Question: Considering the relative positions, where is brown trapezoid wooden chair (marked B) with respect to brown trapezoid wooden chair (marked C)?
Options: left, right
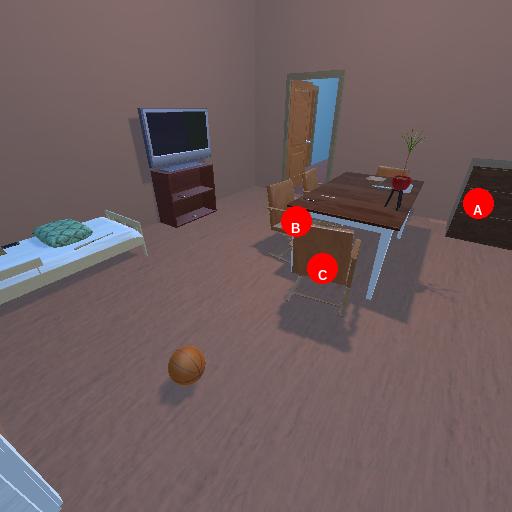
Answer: left